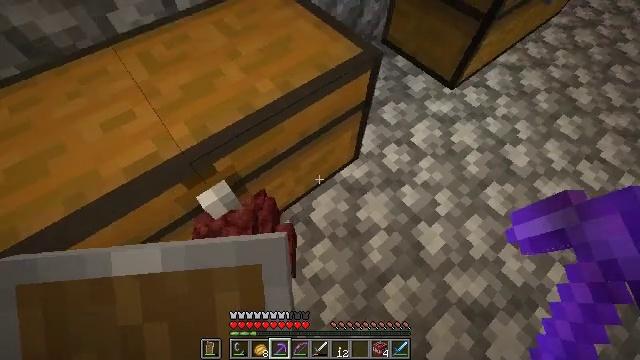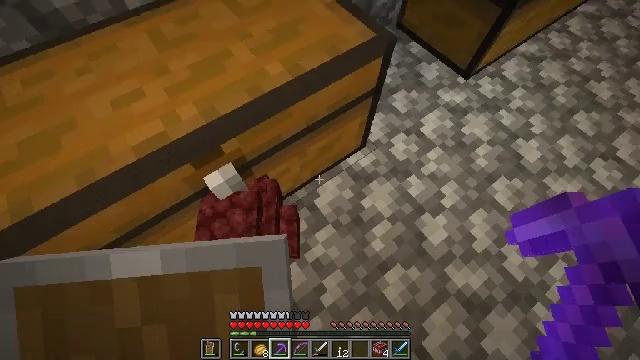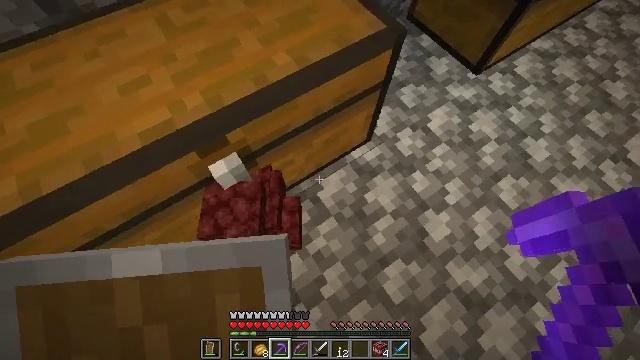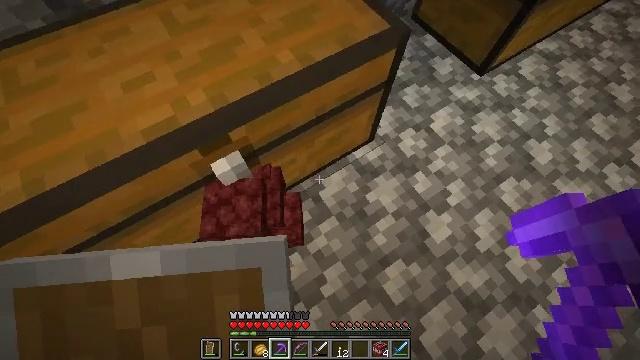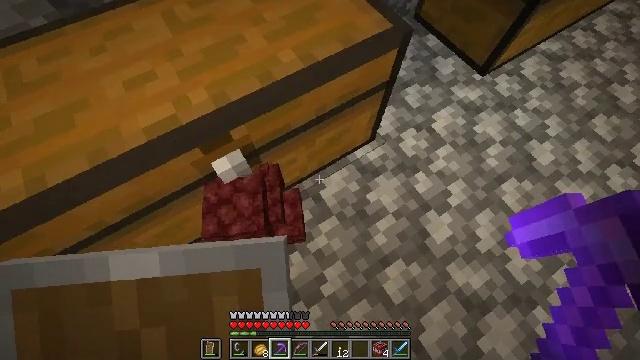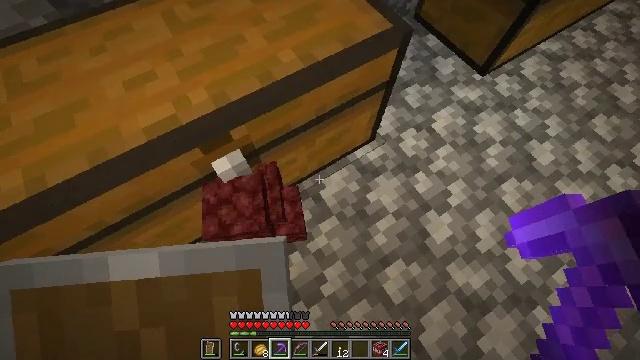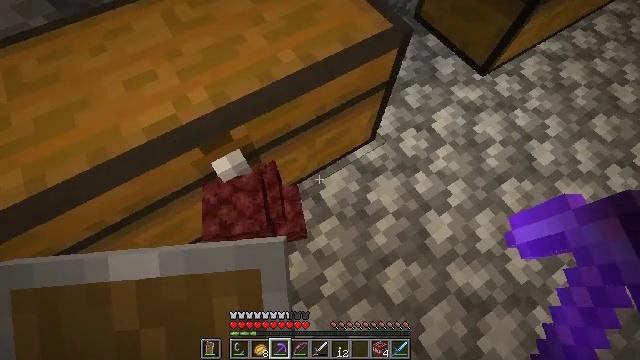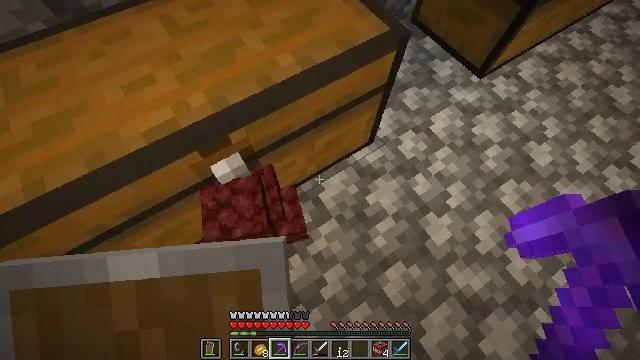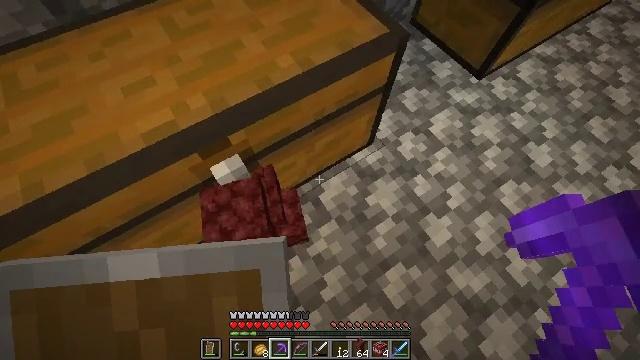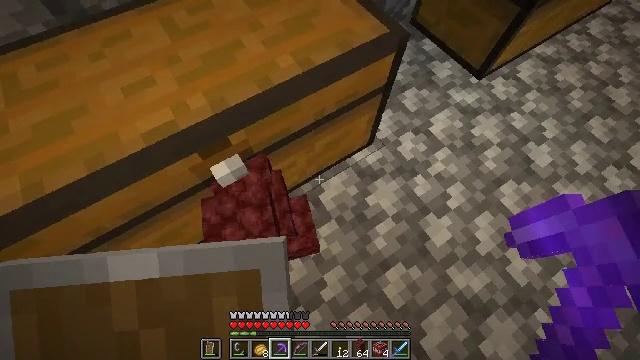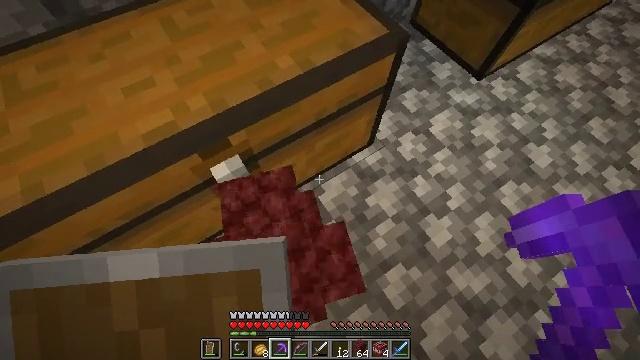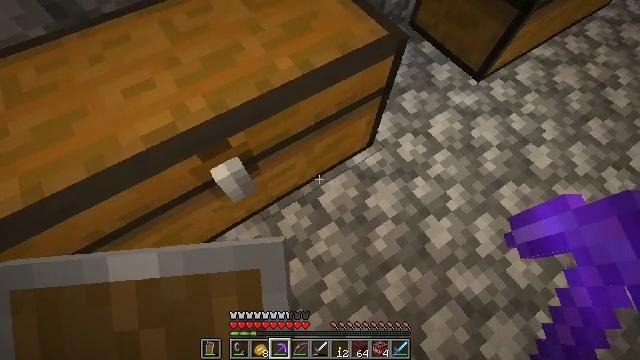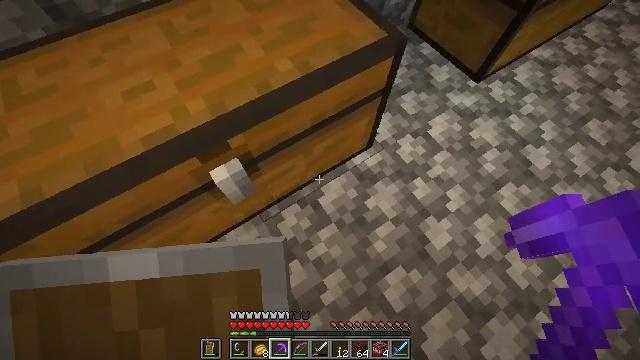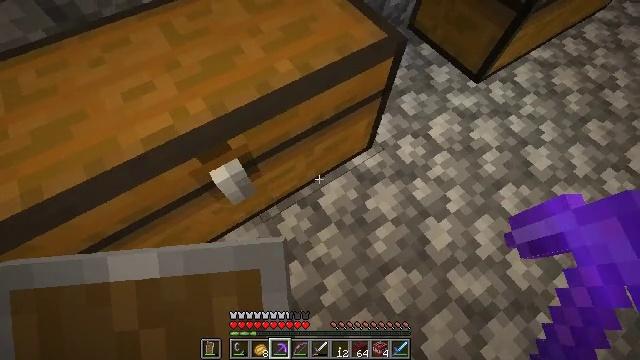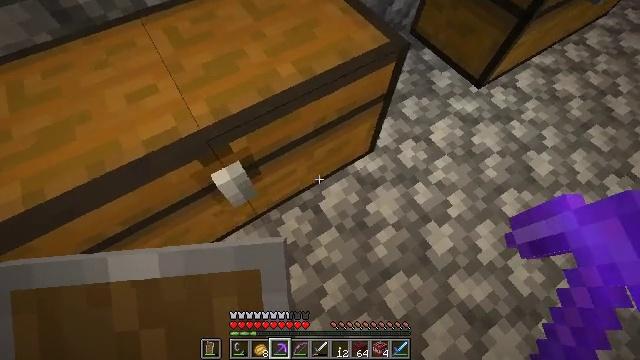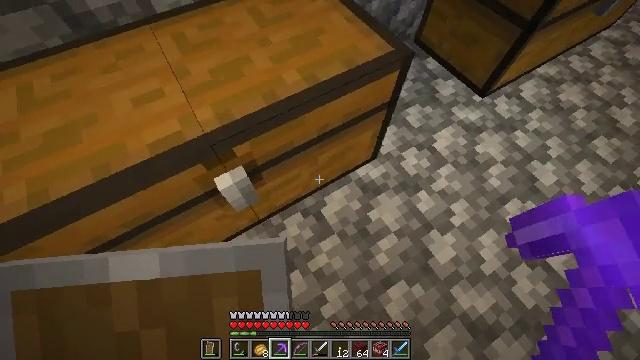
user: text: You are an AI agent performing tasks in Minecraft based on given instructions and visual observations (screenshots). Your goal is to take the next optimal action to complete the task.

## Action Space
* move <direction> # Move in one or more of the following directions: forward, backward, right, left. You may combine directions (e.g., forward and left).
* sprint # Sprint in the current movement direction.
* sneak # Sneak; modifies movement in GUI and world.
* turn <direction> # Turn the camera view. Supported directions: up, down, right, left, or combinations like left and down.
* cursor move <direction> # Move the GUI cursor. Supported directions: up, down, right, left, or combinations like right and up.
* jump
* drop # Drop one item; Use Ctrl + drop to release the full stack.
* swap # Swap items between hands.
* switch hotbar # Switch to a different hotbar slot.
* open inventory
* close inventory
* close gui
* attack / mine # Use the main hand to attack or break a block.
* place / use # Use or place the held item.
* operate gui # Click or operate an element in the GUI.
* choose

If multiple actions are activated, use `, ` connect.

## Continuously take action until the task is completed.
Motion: motion action
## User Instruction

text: Transform netherite scraps and gold into a netherite ingot.
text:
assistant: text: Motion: turn left and down
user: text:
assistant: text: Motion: turn left and down
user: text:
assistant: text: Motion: no_op
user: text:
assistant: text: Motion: no_op
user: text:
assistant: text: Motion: no_op
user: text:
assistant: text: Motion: no_op
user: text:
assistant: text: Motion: no_op
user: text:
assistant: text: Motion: no_op
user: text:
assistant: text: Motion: no_op
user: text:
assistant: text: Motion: no_op
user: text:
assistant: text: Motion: no_op
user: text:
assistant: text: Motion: no_op
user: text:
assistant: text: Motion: no_op
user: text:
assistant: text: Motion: no_op
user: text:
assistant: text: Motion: turn left and up
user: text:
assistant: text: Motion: no_op
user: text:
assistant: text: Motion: turn right and up
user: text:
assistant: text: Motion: turn right and up
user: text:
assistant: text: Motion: turn right and up
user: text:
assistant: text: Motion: turn right and up
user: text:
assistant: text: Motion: no_op
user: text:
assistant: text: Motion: no_op
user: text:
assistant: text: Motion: move right
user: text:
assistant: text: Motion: move right
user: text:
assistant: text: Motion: move right, turn right
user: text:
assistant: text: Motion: move right, turn right
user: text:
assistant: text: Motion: turn right
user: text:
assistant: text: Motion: turn right
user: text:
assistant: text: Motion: turn right
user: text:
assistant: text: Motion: no_op